Question: I have kind of a complicated count I can't seem to figure out. Basically I have a table that looks similar to this image:

Now what I need to do is:
1. Tally the number of 1's if the category = "Anon" in one cell, then count the number of 2's and 3's in separate cells all if the category = "Anon".
2. Wash/Rinse/Repeat for if it's "Watterson" and "Davis".
Is there any way I can count the occurrences of 1|2|3 and have it separated by category like this?
Sorry, kind of an Excel noob here. I didn't think pivot tables would be correct though (especially because they want the dates to be columns, plus I couldn't figure out how to insert a conditional). Any pointers in the right direction would be appreciated.
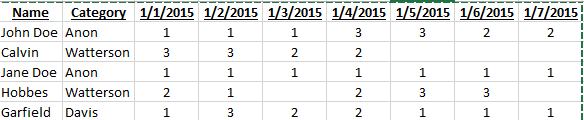
Answer: assuming that you start from cell A1,
=SUMPRODUCT((list name to search for)*(value to search in the data area))
'''
=SUMPRODUCT(($B$2:$B$6="Anon")*($C$2:$I$6=1))
=SUMPRODUCT(($B$2:$B$6="Anon")*($C$2:$I$6=2))
'''
...
'''
=SUMPRODUCT(($B$2:$B$6="Watterson")*($C$2:$I$6=1))
'''
...etc.